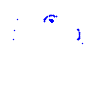
Particle: proton